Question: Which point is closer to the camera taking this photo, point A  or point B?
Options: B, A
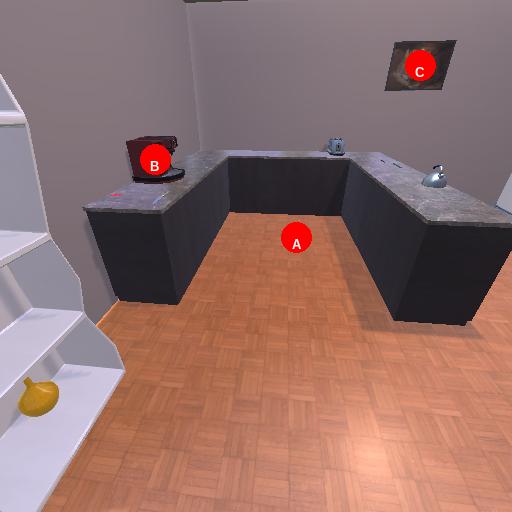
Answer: B